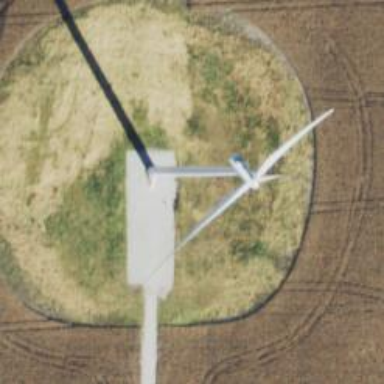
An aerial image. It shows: Wind turbine power generator.